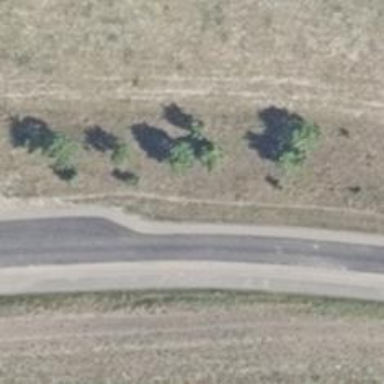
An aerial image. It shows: Unclassified road with asphalt surface.